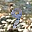
Label: 9